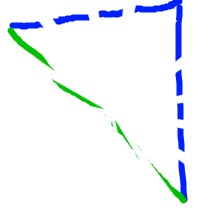
Shape: triangle